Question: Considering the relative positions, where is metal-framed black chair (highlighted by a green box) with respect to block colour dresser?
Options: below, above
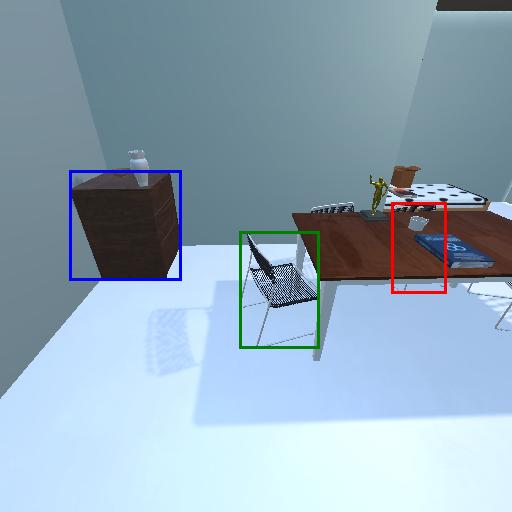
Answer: below